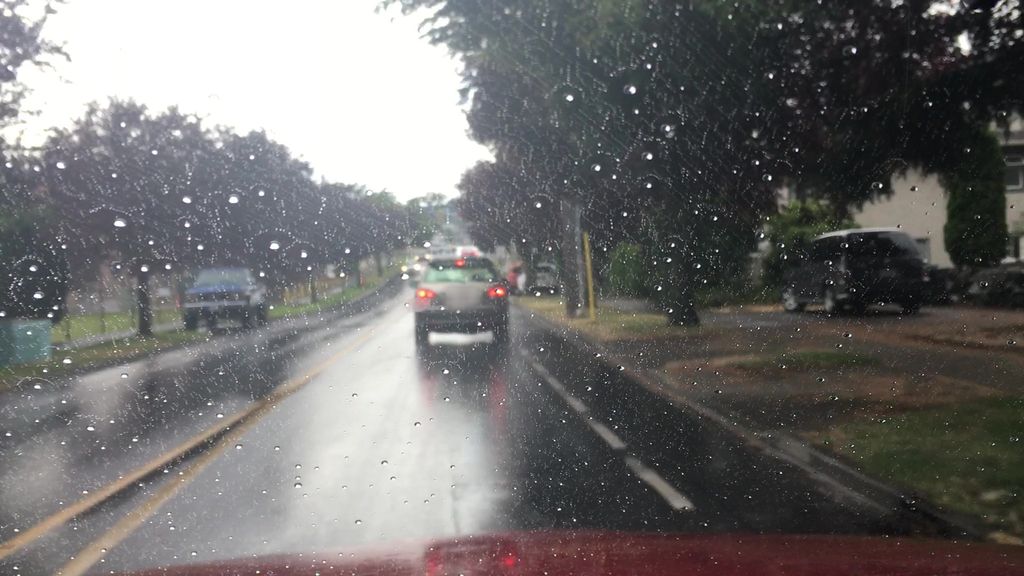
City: victoria